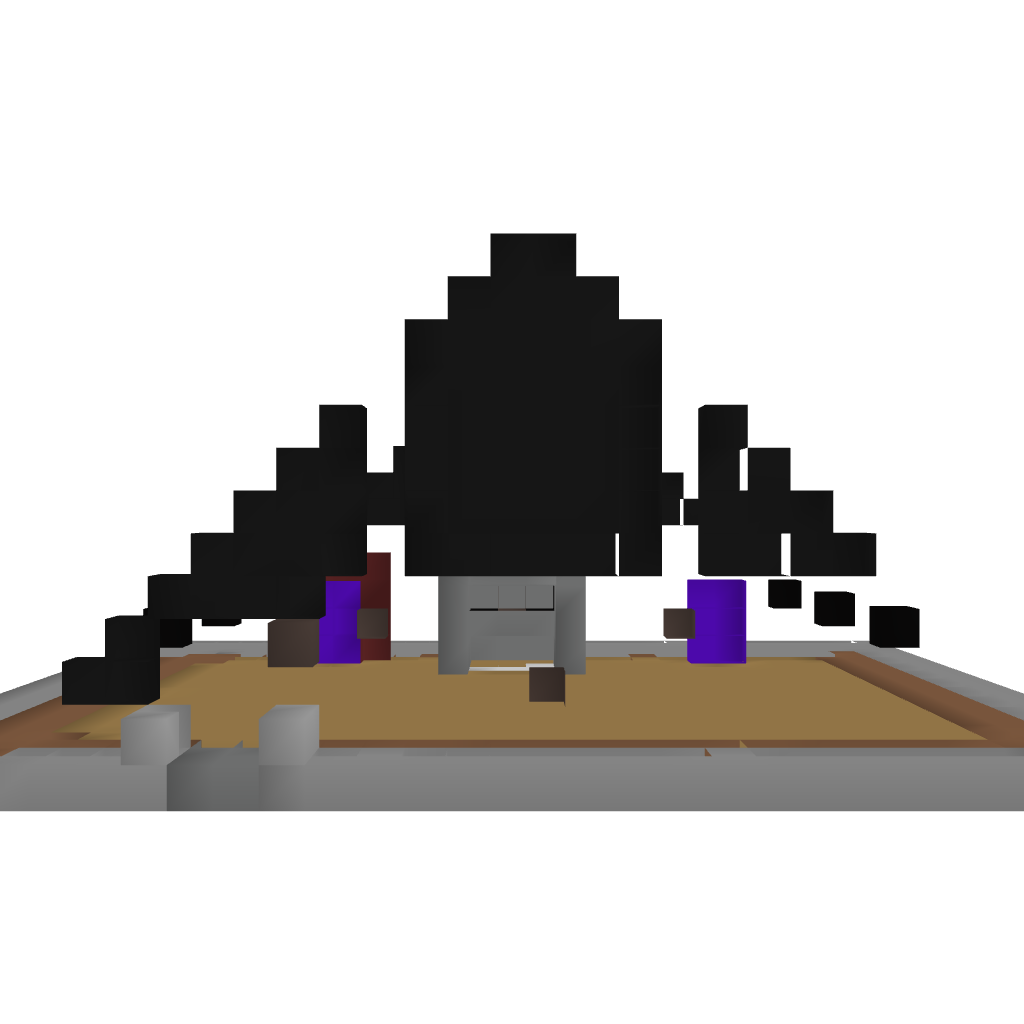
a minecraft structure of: Modern House